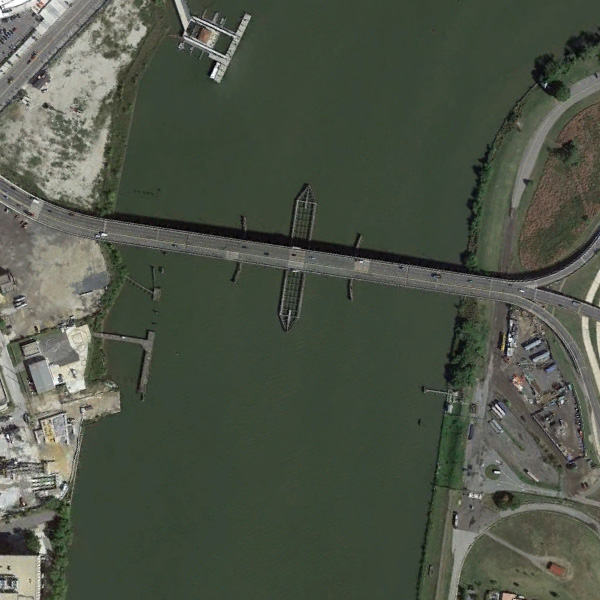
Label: Bridge